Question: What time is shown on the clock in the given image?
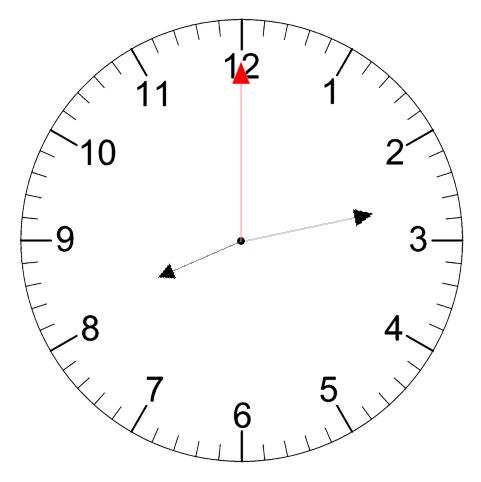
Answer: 08:13:00